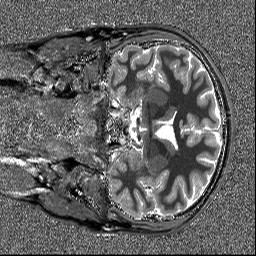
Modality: T1map
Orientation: coronal
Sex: male